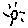
Label: sun